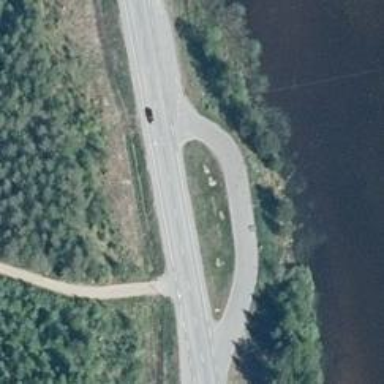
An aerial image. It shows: Rest area on the road.